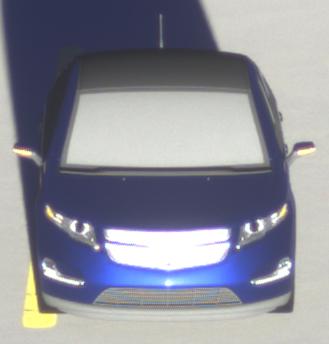
Make: Chevrolet
Model: Volt
Detailed model: Volt
Model produced from: 2011/11
Model produced until: 2014/08
Doors: 5
Color: blue
Road condition: dry road
Daytime: sunrise or sunset
Contrast: high contrast